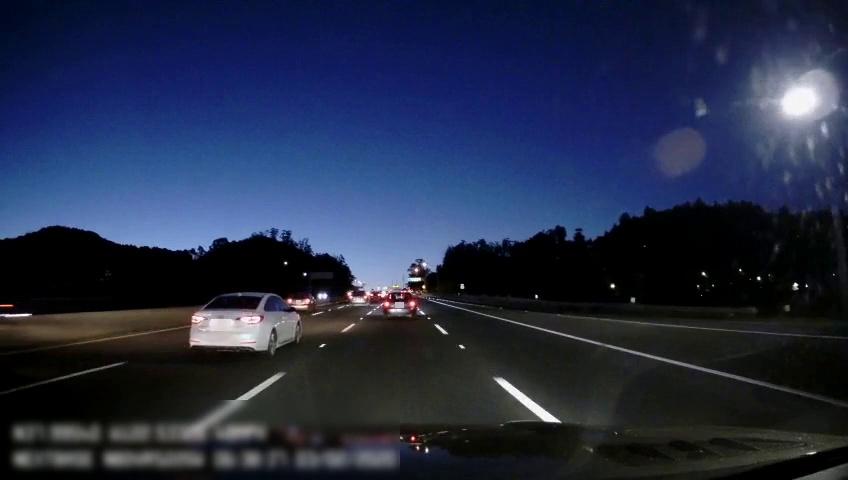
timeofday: Night
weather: Other
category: Drivable Space
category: Vehicles | SUV
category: Vehicles | Car
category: Vehicles | Car
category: Vehicles | Car
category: Vehicles | Car
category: Vehicles | SUV
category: Vehicles | Car
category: Lanes | Alternate Lane
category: Lanes | Alternate Lane
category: Lanes | Current Lane
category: Lanes | Current Lane
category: Lanes | Alternate Lane
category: Lanes | Alternate Lane
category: Traffic | Signs